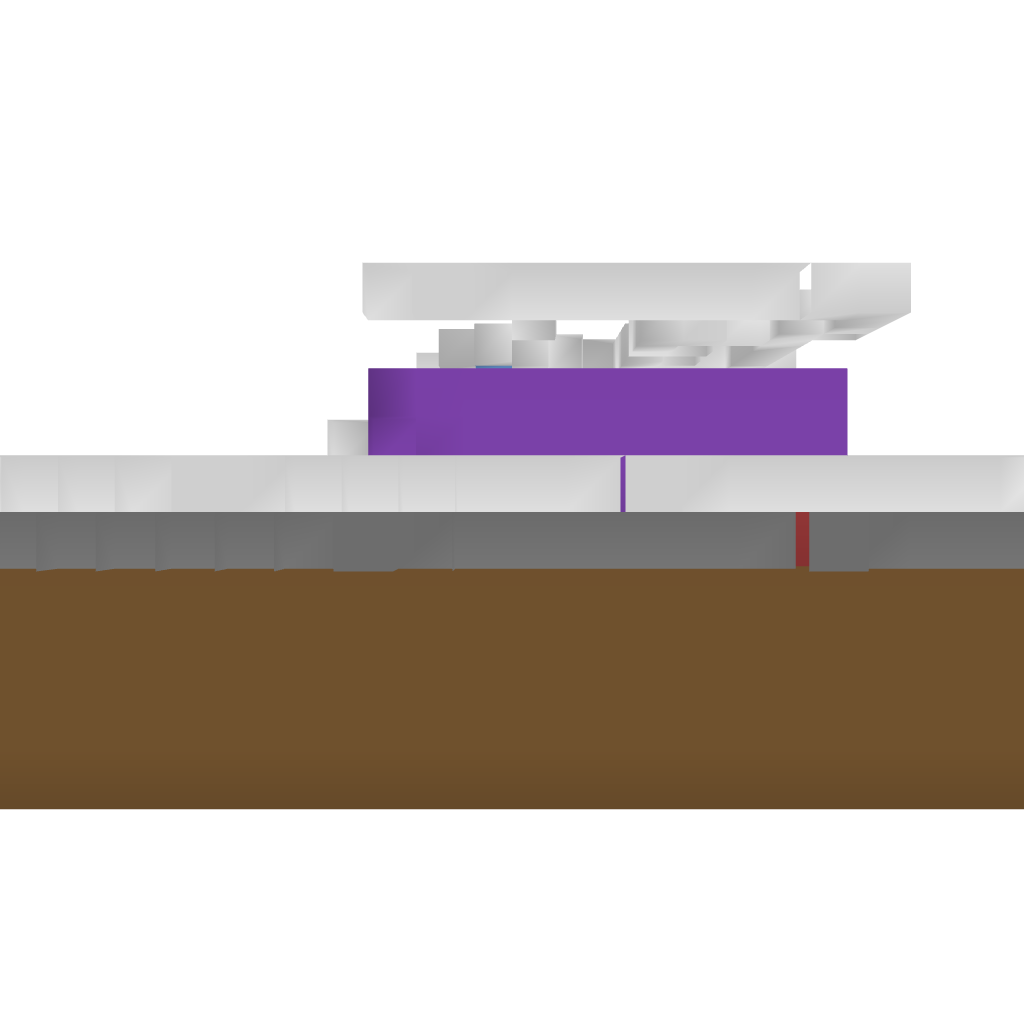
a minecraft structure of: Modern Style Bank bad low quality